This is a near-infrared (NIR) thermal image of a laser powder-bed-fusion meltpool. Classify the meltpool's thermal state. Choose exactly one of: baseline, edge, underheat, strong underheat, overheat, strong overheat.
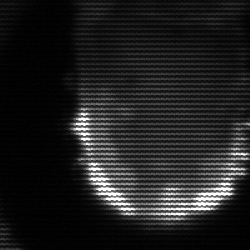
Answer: baseline